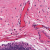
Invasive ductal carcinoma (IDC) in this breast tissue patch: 0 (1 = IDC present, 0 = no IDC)